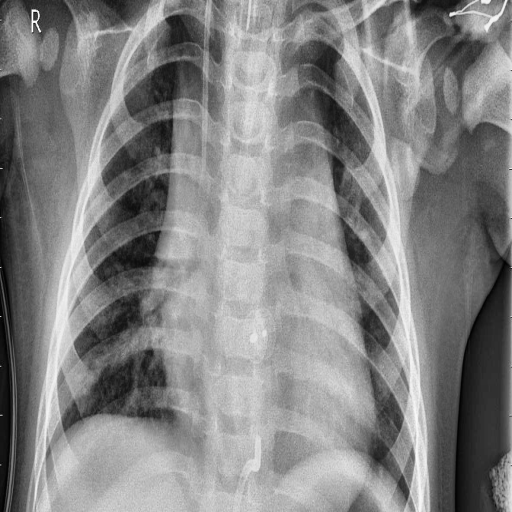
Finding: PNEUMONIA